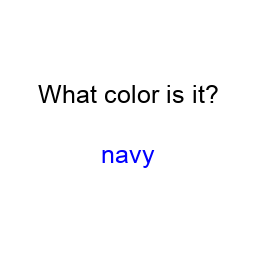
Color: blue
Color name shown: navy
Background color: white
Question text color: black